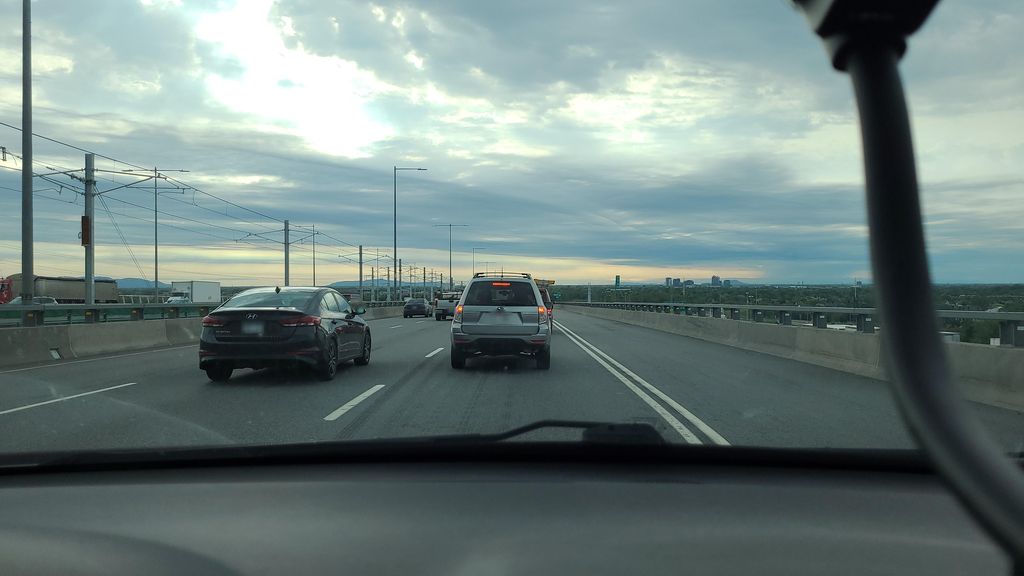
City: montreal